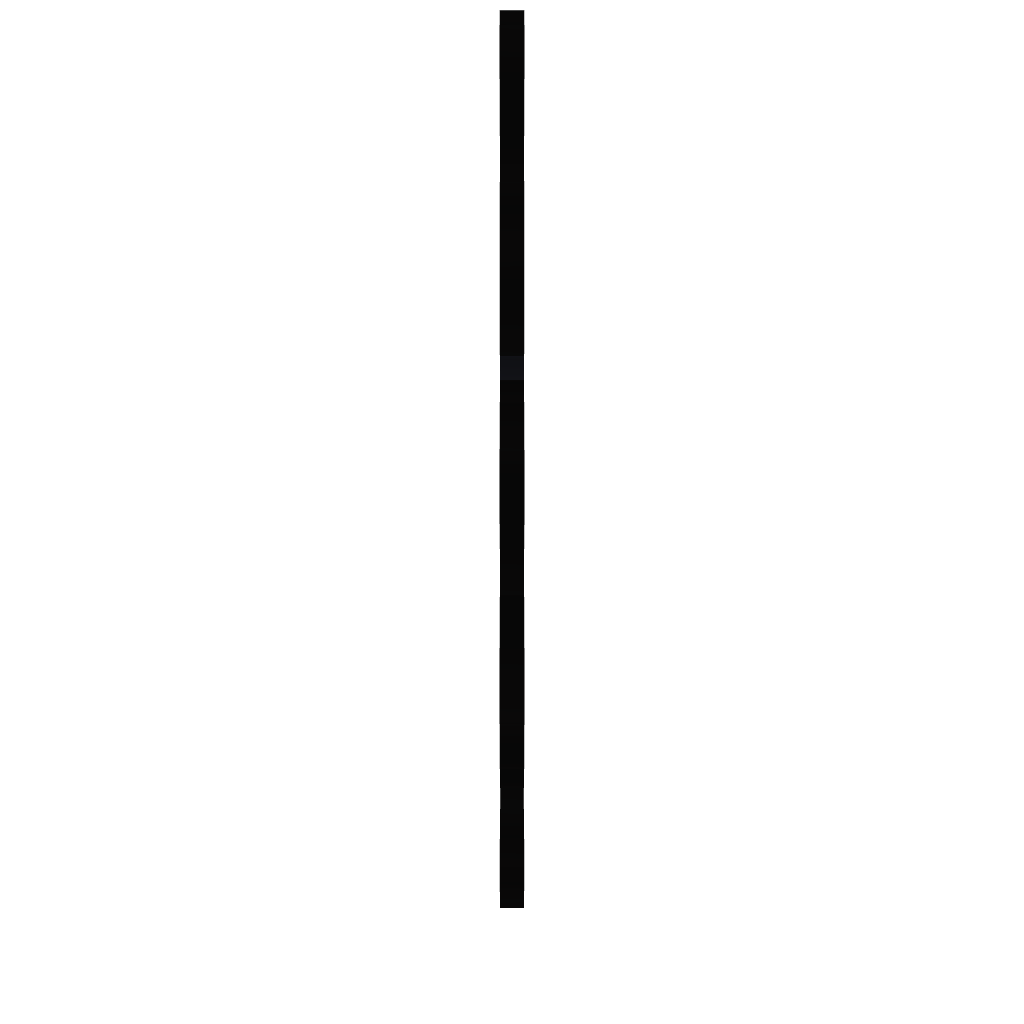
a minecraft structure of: Sandan